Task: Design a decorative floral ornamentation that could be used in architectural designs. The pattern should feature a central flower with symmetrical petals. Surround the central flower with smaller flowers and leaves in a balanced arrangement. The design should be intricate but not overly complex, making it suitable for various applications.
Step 1043:
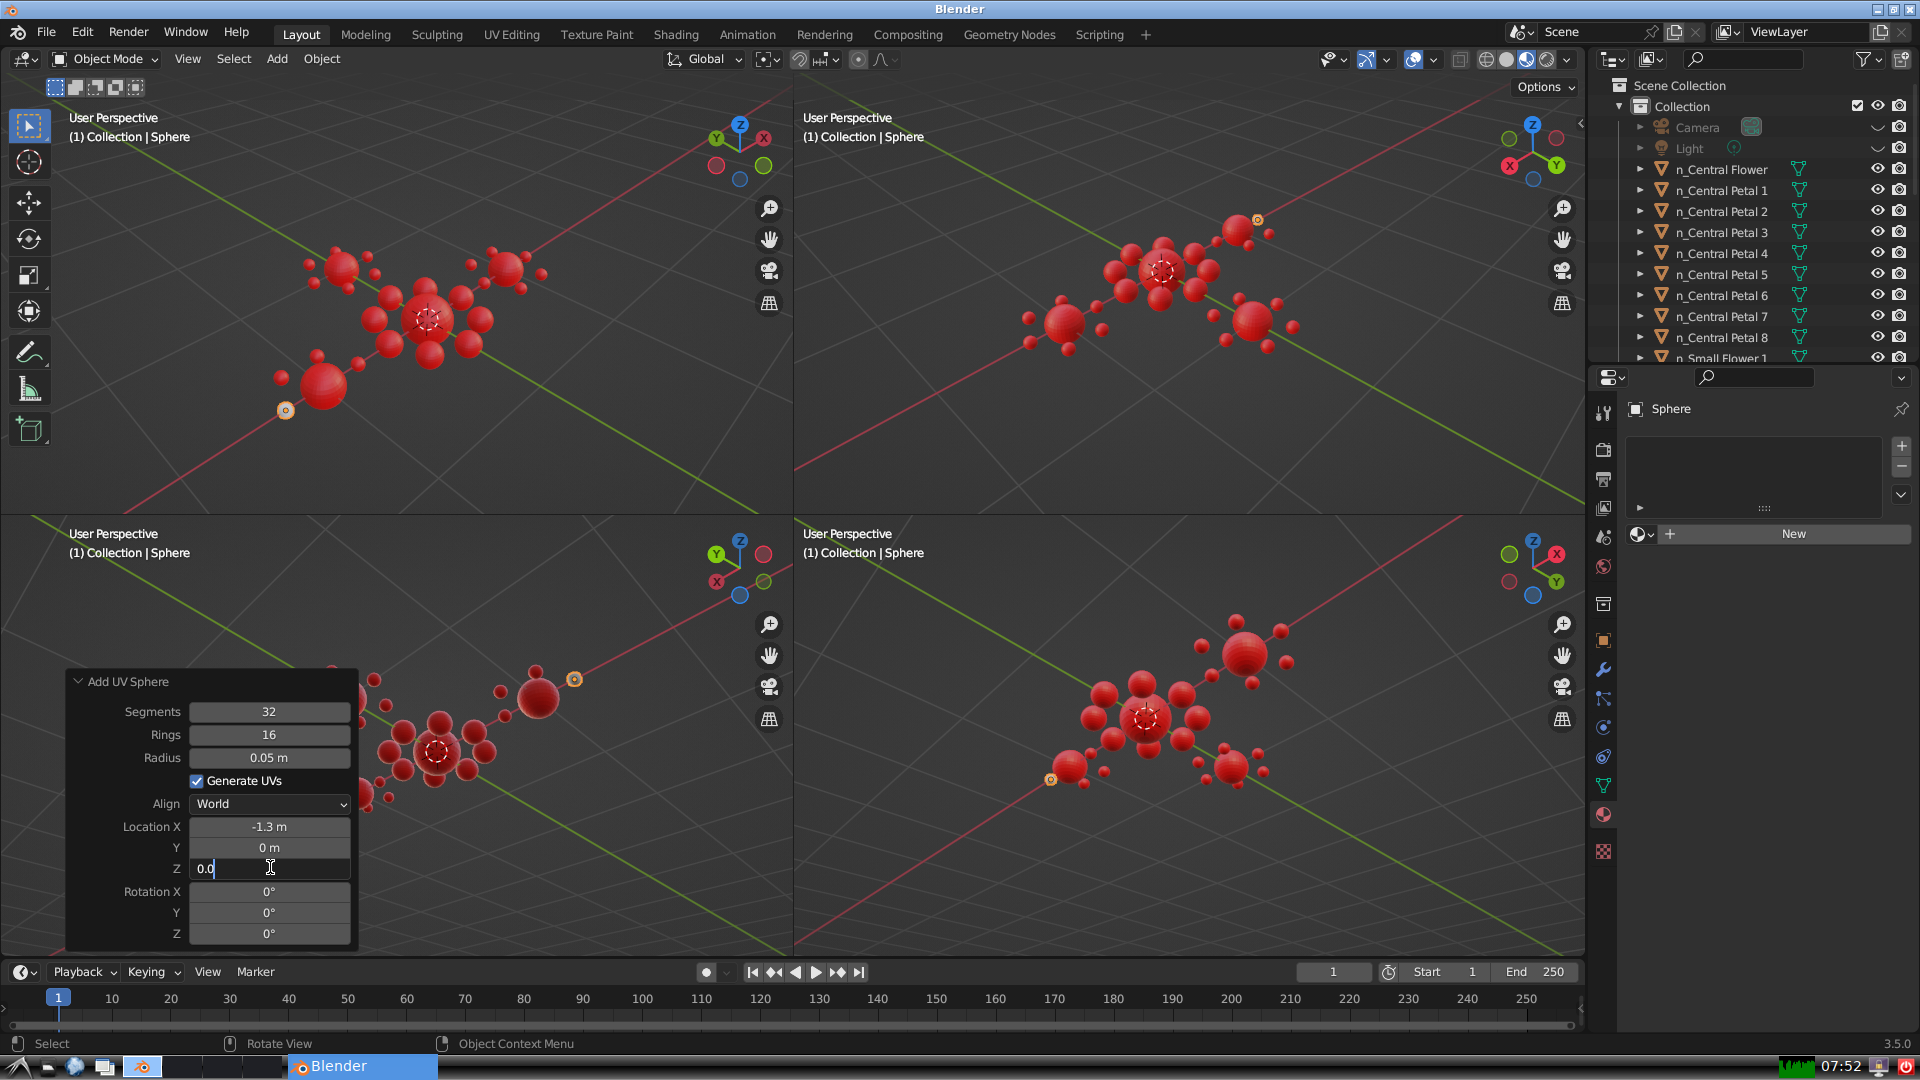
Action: {"key_press": ['Return']}